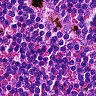
Metastatic tissue present: no